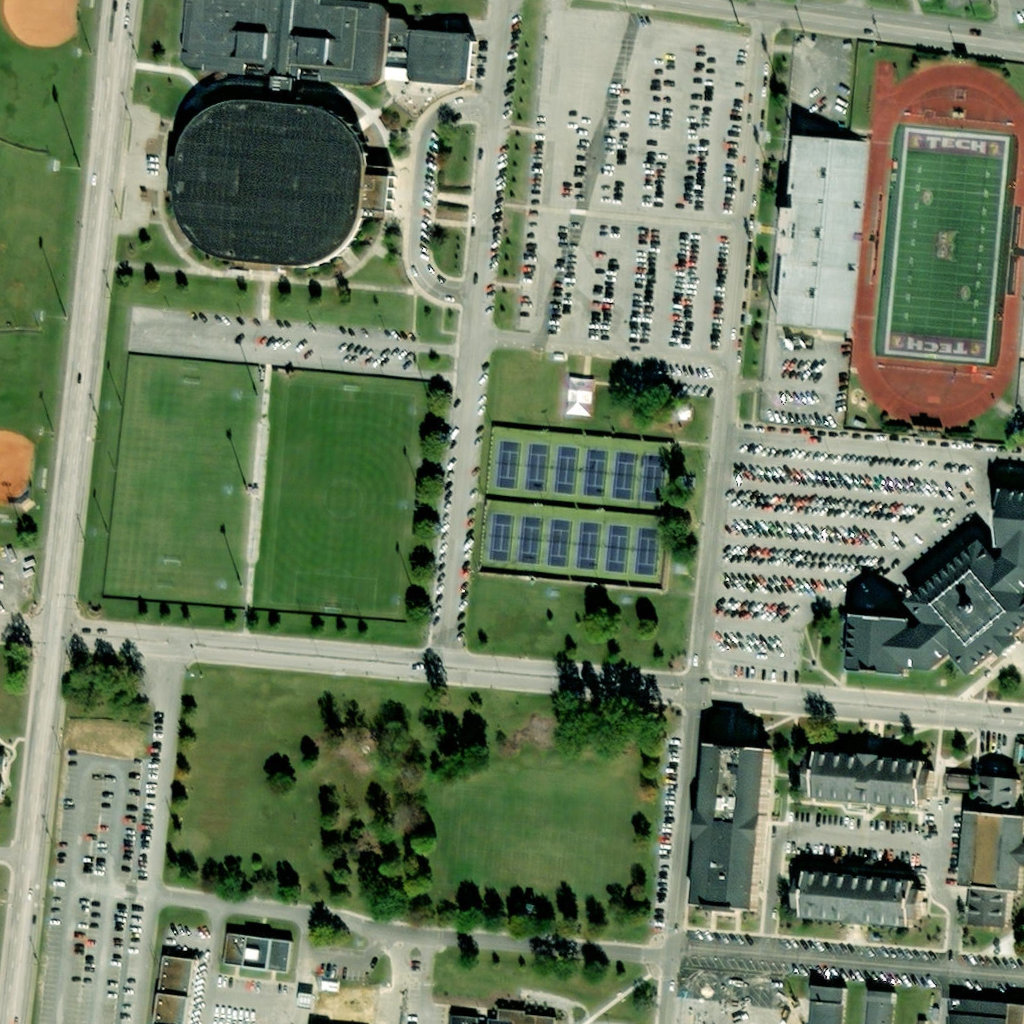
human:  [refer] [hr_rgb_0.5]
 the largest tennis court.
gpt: <box>[[46, 41, 69, 58, 0]]</box>